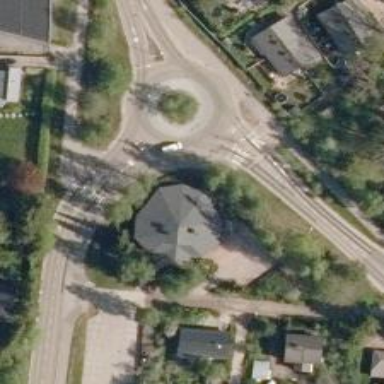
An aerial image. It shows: Secondary road with asphalt surface leading to roundabout junction.